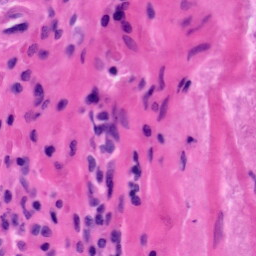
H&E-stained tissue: Tonsil